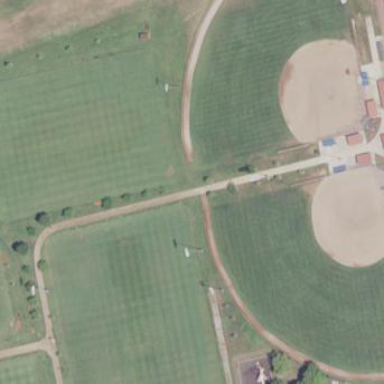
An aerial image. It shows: Baseball pitch for leisure land activities.